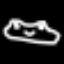
Label: frog